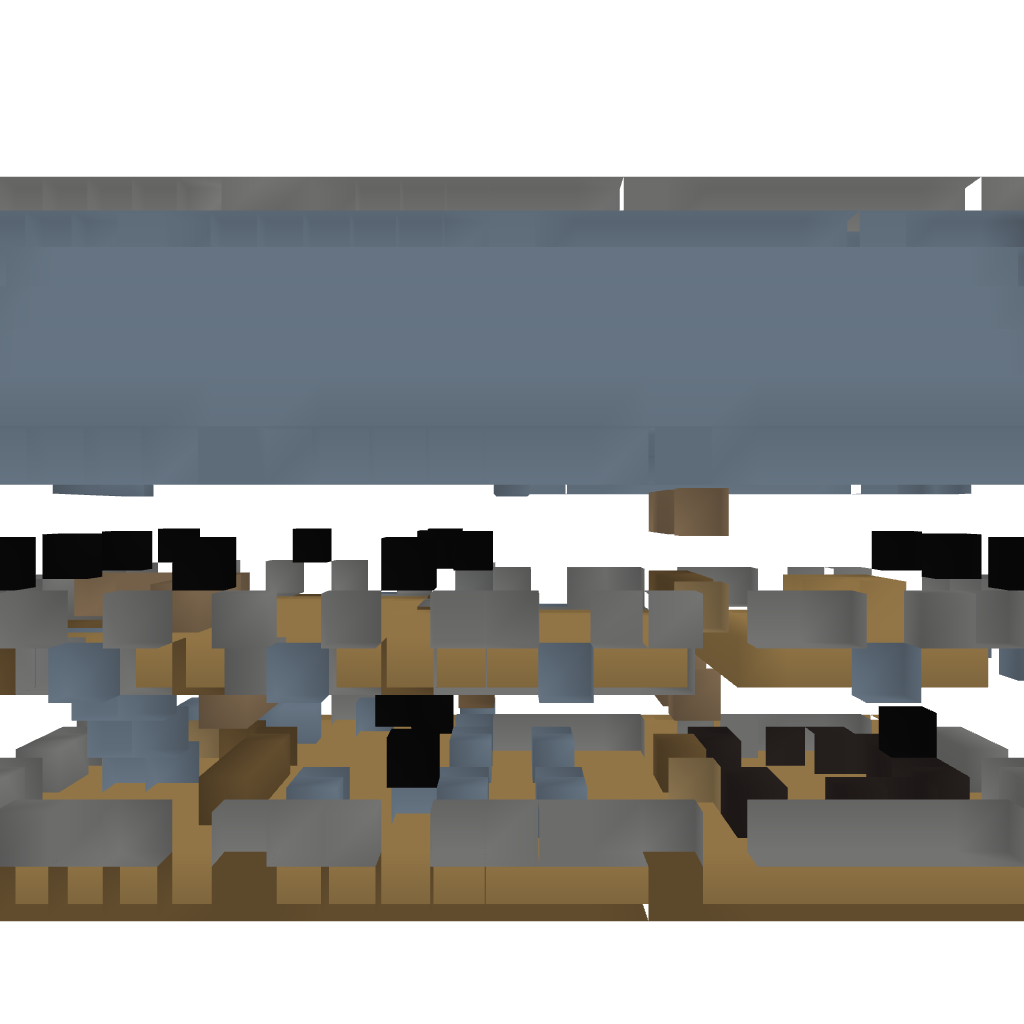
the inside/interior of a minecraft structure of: Tavern